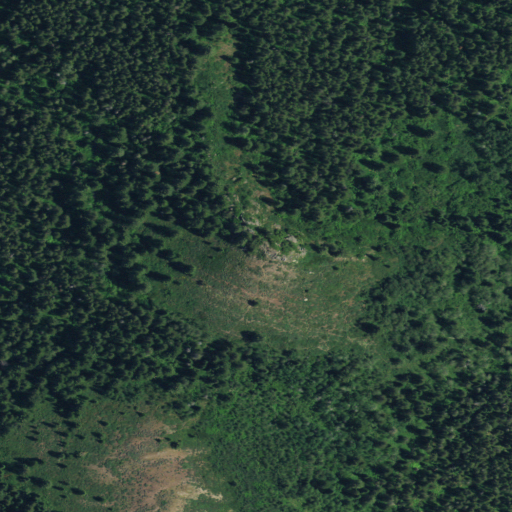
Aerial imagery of mountain in Idaho named Rocky Peak containing evergreen forest, shrub, and deciduous forest